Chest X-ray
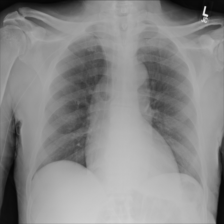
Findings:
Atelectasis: negative
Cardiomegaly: negative
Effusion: negative
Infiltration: negative
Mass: negative
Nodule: negative
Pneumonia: negative
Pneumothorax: negative
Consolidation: negative
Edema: negative
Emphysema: negative
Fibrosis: negative
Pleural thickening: negative
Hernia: negative